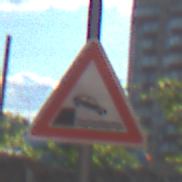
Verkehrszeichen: Ufer
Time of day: MorningAfternoon
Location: Outdoor (Suburban)
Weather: PartlyCloudy
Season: NotSpecified
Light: Natural